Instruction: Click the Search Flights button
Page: home
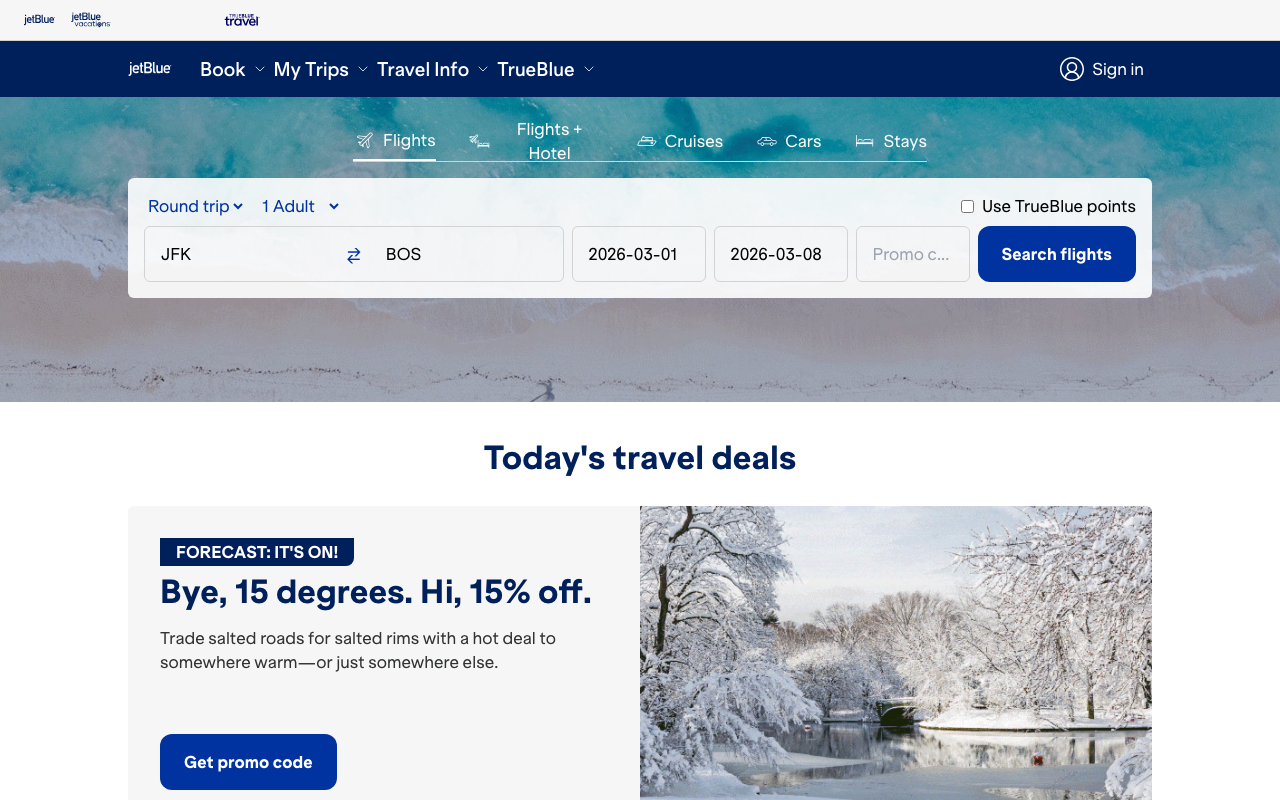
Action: click